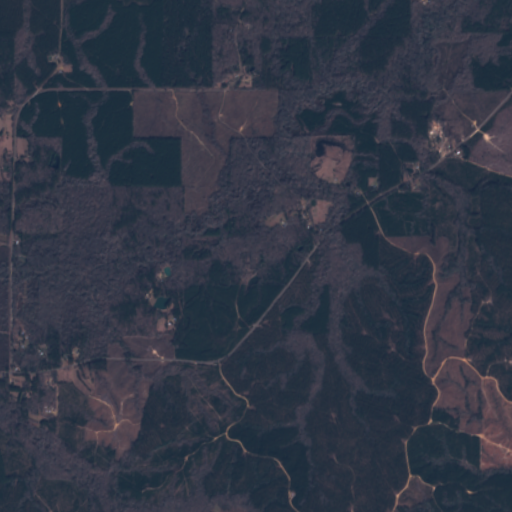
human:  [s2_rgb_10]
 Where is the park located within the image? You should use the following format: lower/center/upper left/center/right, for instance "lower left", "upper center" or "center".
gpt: The park is located in the lower left of the image.
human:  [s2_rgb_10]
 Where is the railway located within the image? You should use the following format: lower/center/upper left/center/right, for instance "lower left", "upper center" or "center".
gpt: The railway is located in the upper left of the image.
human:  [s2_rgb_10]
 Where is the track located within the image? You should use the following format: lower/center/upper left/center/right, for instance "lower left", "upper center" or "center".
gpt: There is no track in the image.